Question: I have a question about showing an arrow to a location.
This is what I have:

You can save your current location in the localstorage. A while later when you are for example 30 meters further you can click on the second button "Show direction to previous location!" to get an arrow to your previous location. This is a mobile website, so not a native app.
Here is my code:
'''
<!DOCTYPE html>
<html>
<head>
<!-- JQUERY SCRIPT AND COMPASS SCRIPT AND MODERNIZR SCRIPT -->
<script src="http://code.jquery.com/jquery-1.8.3.js"></script>
</head>
<body>
<div class="container">
<h1>Find your location</h1>
<div class="row">
<div class="span12">
<!-- Save your current location -->
<button class="grey" id="btnFindLocation">Save my current location!</button> <br>
<!-- Show direction to previous location -->
<button class="grey" id="btnShowDirection">Show direction to previous location!</button> <br><br>
<!-- Arrow in direction to location -->
<img id="myarrow" class="deviceorientation" src="http://nielsvroman.be/tapcrowd/arrow.png" />
</div>
</div>
<script>
$(window).ready(function(){
// orientation object to save heading of the device
var orientation = {};
/* Find location button */
$("#btnFindLocation").click(findLocation);
/* Show direction button */
$("#btnShowDirection").click(showDirection);
// Device orientation
if (window.DeviceOrientationEvent) {
window.addEventListener("deviceorientation", handleOrientation, false);
}
else{
alert("Device Orientation is not available");
}
function handleOrientation(orientData)
{
var alpha = orientData.alpha;
// To get the compass heading, one would simply subtract alpha from 360 degrees.
var heading = 360 - alpha;
orientation.value = heading;
}
function findLocation(){
// Check if geolocation is supported in browser
if (navigator.geolocation)
{
// Succes function: geoSucces Error function: geoError
navigator.geolocation.getCurrentPosition(geoSucces,geoError);
}
else
{
alert("Geolocation is not supported!");
}
}
function geoSucces(position)
{
// Check if localstorage is supported in browser
if (Modernizr.localstorage)
{
// Object declaration in localStorage
localStorage.setItem('position', '{}');
// Save position object in localstorage
localStorage.setItem('position', JSON.stringify(position));
}
else
{
alert("localStorage is not available!");
}
}
var watchProcess = null;
function showDirection(){
if (navigator.geolocation)
{
if (watchProcess == null) {
// Succes function: geoWatchSucces Error function: geoError
navigator.geolocation.watchPosition(geoWatchSucces,geoError);
}
}
else
{
alert("Geolocation is not supported!");
}
}
function geoWatchSucces(position)
{
// Check if localStorage is supported in browser
if (Modernizr.localstorage)
{
// Get previous location out of localstorage
var location = JSON.parse(localStorage.getItem('position'));
}
else
{
alert("localStorage is not available!");
}
// lat/lon of location in localstorage and current location
var lat1 = location.coords.latitude;
var lon1 = location.coords.longitude;
var lat2 = position.coords.latitude;
var lon2 = position.coords.longitude;
// angle to location
var angle = Math.atan2(lon2 - lon1, lat2 - lat1);
// degrees device
var degrees = orientation.value;
// degrees of device - angle
var result = degrees - angle;
// Set arrow to direction location
setArrowRotation(result);
}
// Stop monitoring location
function stopShowDirection() {
if (navigator.geolocation)
{
if (watchProcess != null)
{
navigator.geolocation.clearWatch(watchProcess);
watchProcess = null;
}
}
else
{
alert("Geolocation is not supported!");
}
}
// Error function geolocation
function geoError(error)
{
switch(error.code)
{
case error.PERMISSION_DENIED: alert("user did not share geolocation data");
break;
case error.POSITION_UNAVAILABLE: alert("could not detect current position");
break;
case error.TIMEOUT: alert("retrieving position timed out");
break;
default: alert("unknown error");
break;
}
}
// Functions to set direction arrow
function getsupportedprop(proparray){
var root=document.documentElement;
for (var i=0; i<proparray.length; i++){
if (proparray[i] in root.style){
return proparray[i];
}
}
return false;
}
var cssTransform;
function setArrowRotation(x){
if(cssTransform===undefined){
cssTransform=getsupportedprop(['transform','webkitTransform','MozTransform','OTransform','msTransform']);
}
if(cssTransform){
document.getElementById('myarrow').style[cssTransform]='rotate('+x+'deg)';
}
}
}); // END OF DOCUMENT READY
</script>
</body>
</html>
'''
What I do to set the arrow in the direction of the previous location is:
- Call watchprocess function
- Get lat/lon of previous location + lat/lon of current location
- Calculate the angle to previous location
- Check the degrees of the mobile device
- I do this with the deviceorientation event, i read that the heading of the device = 360 - alpha (source: <URL>
- The final angle is the degrees of the mobile device - the previous calculated angle
- set arrow with that angle
But I always get strange results ...
When my previous location is 10 meters further the arrow isn't correct for most of the times.
Does anyone knows why I get this result?
Here is a jsfiddle: <URL>
Thanks in advance!
Niels
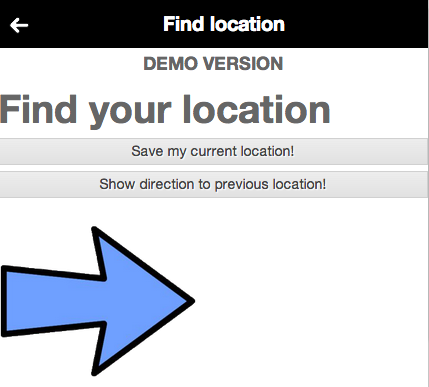
Answer: Have you tried setting the accuracy?
'''
navigator.geolocation.getCurrentPosition(geoSucces,geoError, {enableHighAccuracy: true});
'''